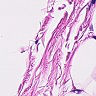
Metastatic tissue present: no